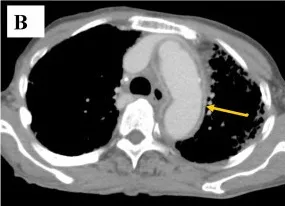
Thoracic contrast enhanced CT findings of aortitis before steroid therapy. Thoracic contrast-enhanced CT demonstrated thickening of the aortic wall at each following level with a contrast effect, and the non-contrast layered area on the lumen. B. Aortic arch.
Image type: radiology (ct)